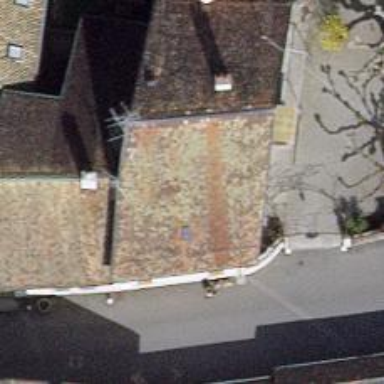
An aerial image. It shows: Restaurant.